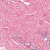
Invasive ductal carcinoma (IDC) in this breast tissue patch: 0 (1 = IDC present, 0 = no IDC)